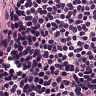
Metastatic tissue present: no